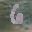
Label: 6